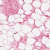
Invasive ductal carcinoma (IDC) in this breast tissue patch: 0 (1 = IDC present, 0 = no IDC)